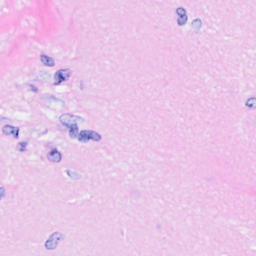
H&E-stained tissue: Breast